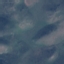
Land use / land cover class: HerbaceousVegetation